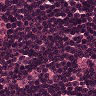
Metastatic tissue present: no